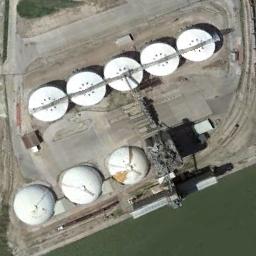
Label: storage_tank